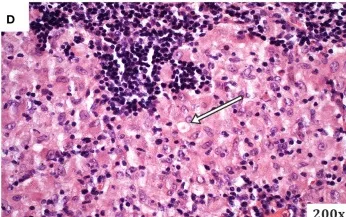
(B-E) demonstrate the typical microscopic structures seen in sarcoidosis when stained with haematoxylin and eosin, particularly confluent non-caseating epithelioid granulomas. Another common trait is the presence of numerous asteroid bodies (white arrows with black outlines). Rich lymphocytic infiltration can also be seen around the granulomas.
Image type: pathology (h&e)